RGB frame:
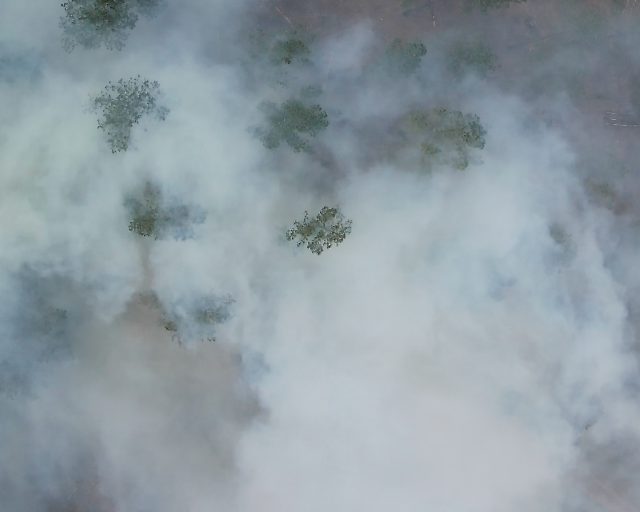
Thermal frame:
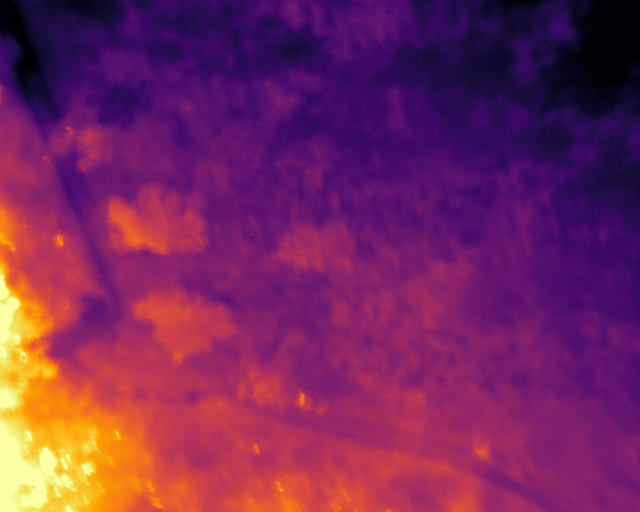
Captured: 2026-02-26 03:05:39
Pixels at or above 80 °C: 137 (fraction of frame: 0.0004181)